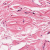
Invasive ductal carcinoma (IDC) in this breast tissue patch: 0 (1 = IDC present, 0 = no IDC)